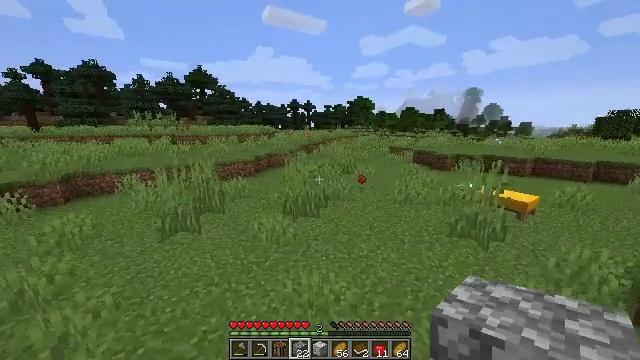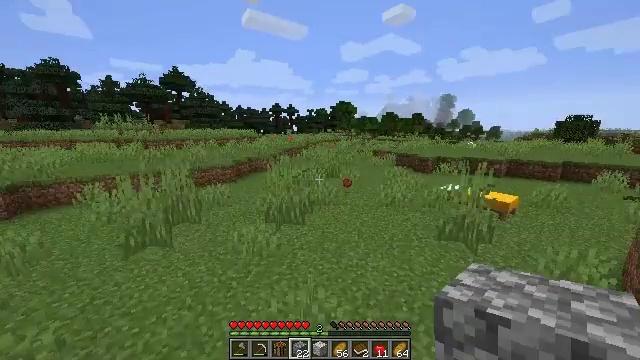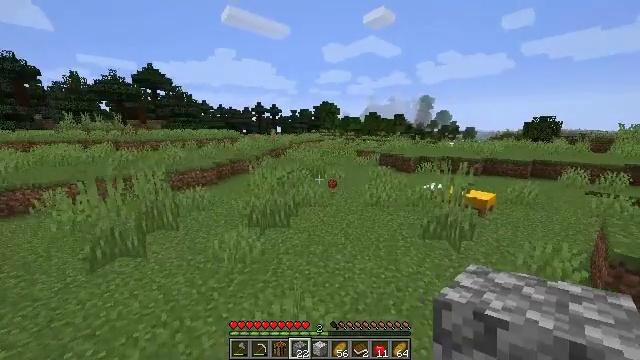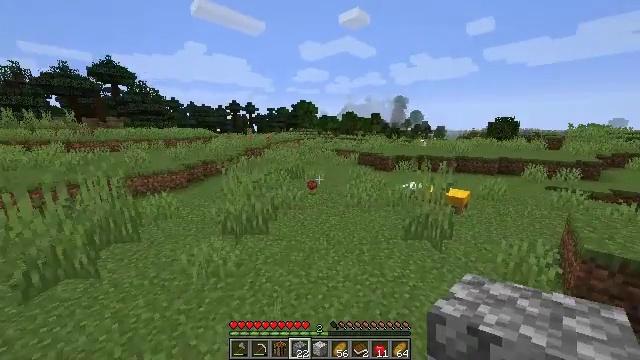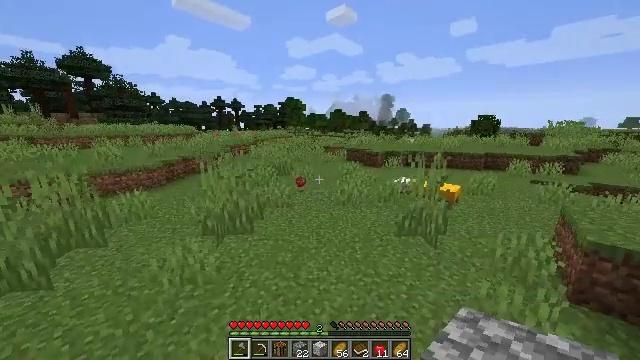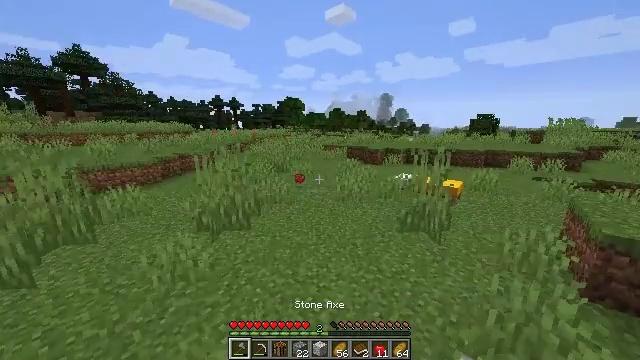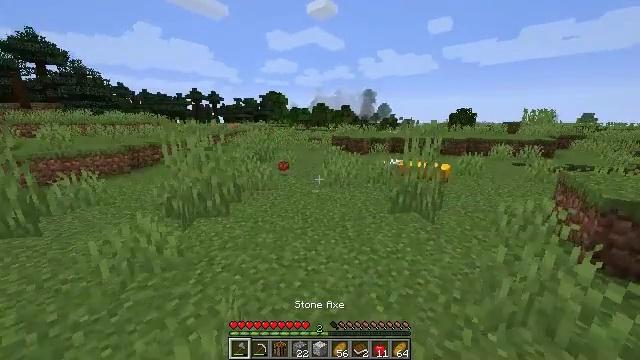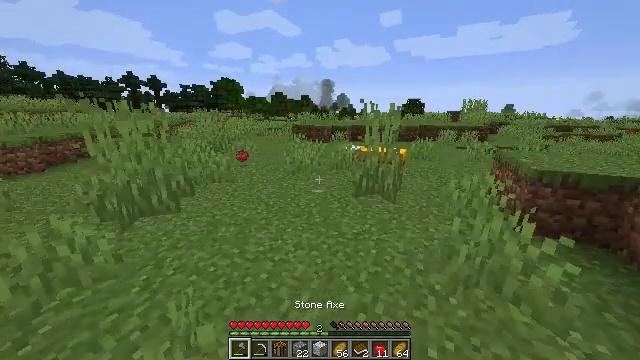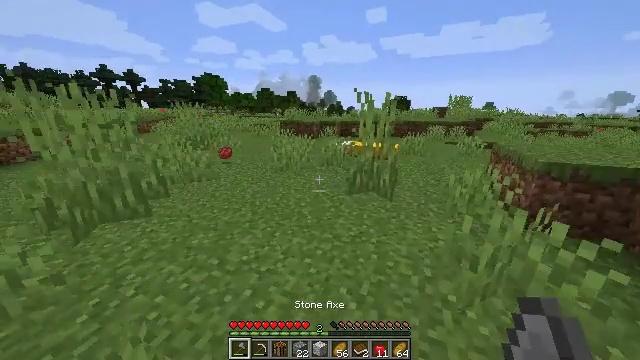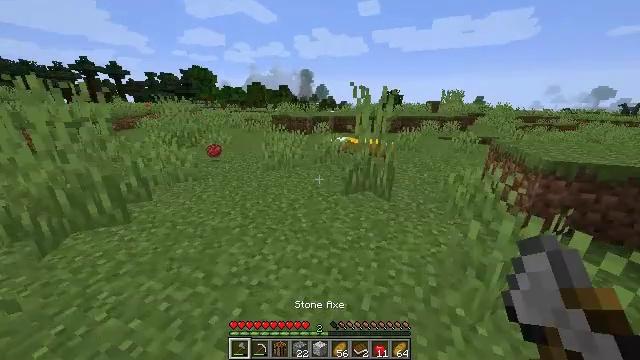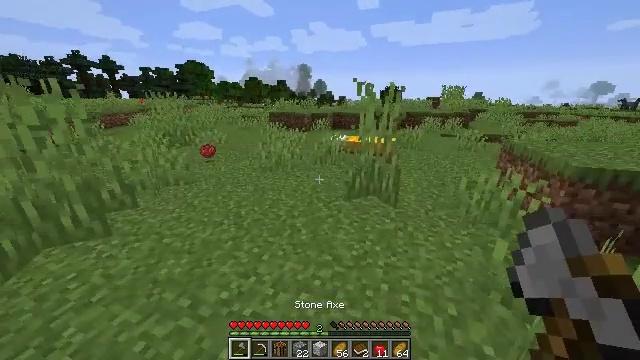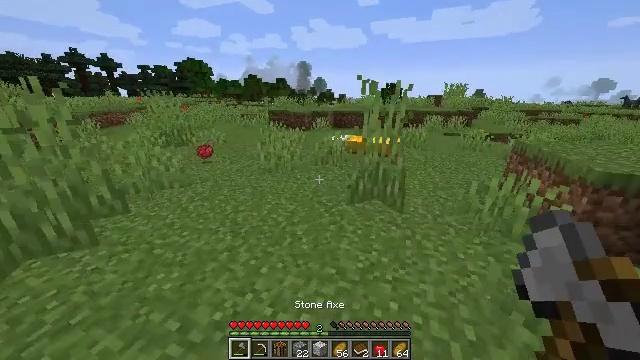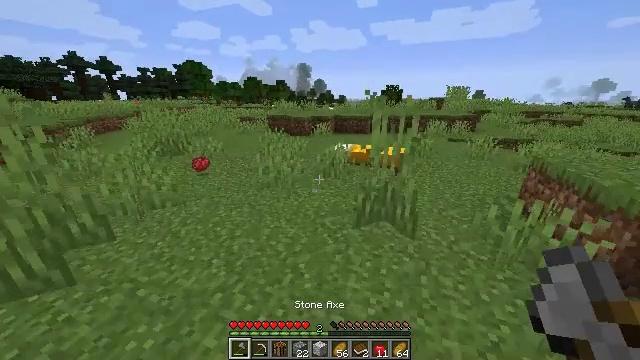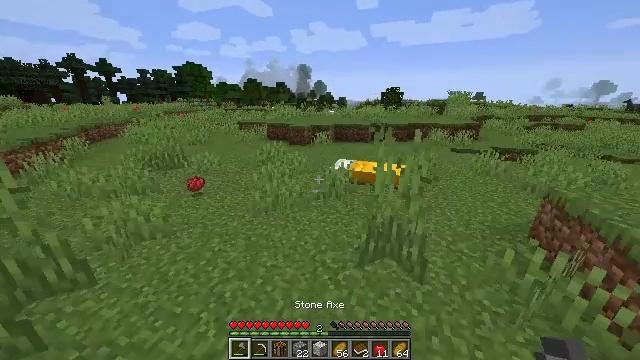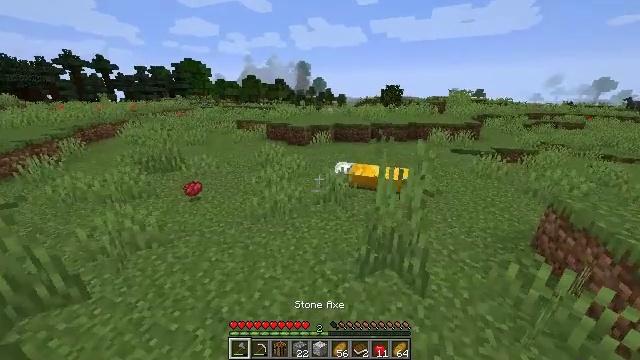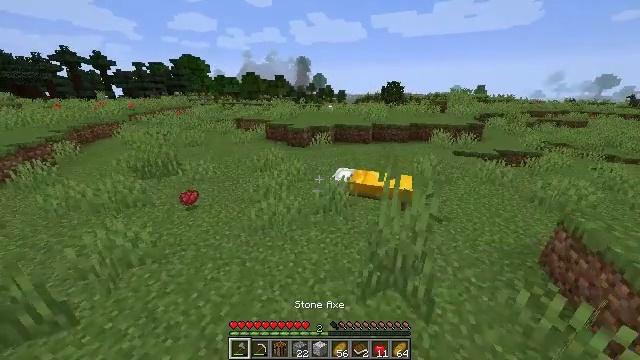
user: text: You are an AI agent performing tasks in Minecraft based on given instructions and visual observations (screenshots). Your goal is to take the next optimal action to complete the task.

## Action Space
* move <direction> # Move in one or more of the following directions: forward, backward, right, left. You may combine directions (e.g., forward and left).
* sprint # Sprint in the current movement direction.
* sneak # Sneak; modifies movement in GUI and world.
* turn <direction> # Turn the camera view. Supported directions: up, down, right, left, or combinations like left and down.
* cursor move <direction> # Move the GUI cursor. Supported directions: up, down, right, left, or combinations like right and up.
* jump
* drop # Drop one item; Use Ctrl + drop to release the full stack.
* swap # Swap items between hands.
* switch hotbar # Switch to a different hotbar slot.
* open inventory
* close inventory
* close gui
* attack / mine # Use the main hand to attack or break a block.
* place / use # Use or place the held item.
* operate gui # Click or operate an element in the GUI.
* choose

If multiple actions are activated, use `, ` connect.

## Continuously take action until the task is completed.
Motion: motion action
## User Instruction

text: Mine the yellow bed to pick it up.
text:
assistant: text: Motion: move forward, turn right
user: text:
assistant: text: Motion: move forward, turn right
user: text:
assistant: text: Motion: move forward, turn right
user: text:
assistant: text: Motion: move forward, turn right, switch to hotbar 1
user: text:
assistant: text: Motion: move forward, switch to hotbar 1
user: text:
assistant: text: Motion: move forward, turn right and down, switch to hotbar 1
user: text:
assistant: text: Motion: move forward, turn right and down, switch to hotbar 1
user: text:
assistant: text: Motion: move forward, turn right
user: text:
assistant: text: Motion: move forward, turn right and down
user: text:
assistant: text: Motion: move forward
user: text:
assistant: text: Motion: move forward
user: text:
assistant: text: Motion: move forward, jump
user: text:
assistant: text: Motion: move forward, jump
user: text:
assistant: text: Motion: move forward, jump
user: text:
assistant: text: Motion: move forward, jump
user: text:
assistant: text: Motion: move forward, turn down
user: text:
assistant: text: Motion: move forward, turn down
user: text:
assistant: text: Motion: move forward and move left, turn down
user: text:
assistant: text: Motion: move forward and move left
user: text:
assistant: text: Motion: move forward and move left
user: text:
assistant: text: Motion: move forward
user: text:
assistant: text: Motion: move forward
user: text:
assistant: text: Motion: move forward
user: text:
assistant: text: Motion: move forward
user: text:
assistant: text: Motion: move forward and move right, turn right and down
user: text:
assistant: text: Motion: move forward and move right, turn right and down
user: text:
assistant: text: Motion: move forward and move right, turn right
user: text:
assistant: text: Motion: move forward and move right
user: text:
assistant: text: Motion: move forward and move right, turn left and down
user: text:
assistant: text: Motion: turn down, attack / mine